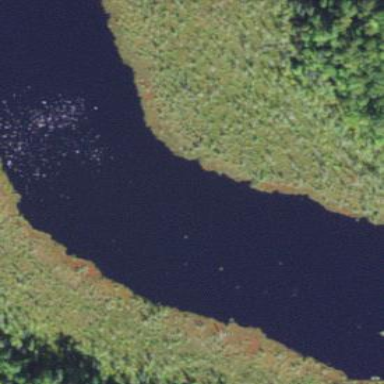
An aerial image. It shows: Serene view of water in the natural setting.